Question: I'm getting different '@sys-time' outputs for the same intent '#what-time' when deployed on the server and when testing in the Watson conversation. Where am I going wrong here? The 'context' variable is set to my Country 'timezone':'Asia/calcutta'. I have attached the image!

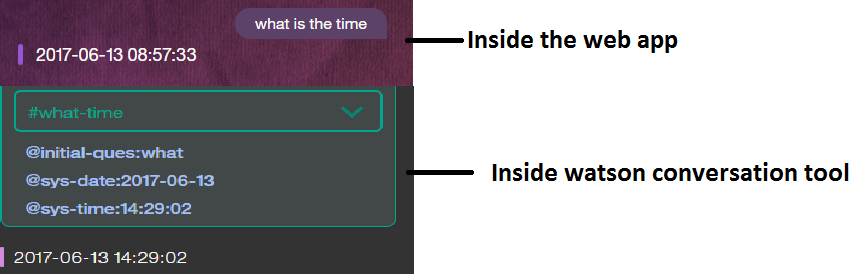
Answer: I have the same problem a few weeks ago. And, you saw within the IBM Bluemix, Watson Conversation Service set the 'context' variable 'timezone'.
That is, you should do the same with the code.
'''
data.context.timezone = "America/Sao_Paulo"
'''
Obs.: 'Data' are the return from Watson Conversation Service (Intents, entities, context variables, etc)
This example is with Nodejs, but you can try using any Programming language.
'timezone'
<URL>
'timezone'
<URL>
:
'''
//add inside your call, like:
conversation.message(payload, function (err, data) {
data.context.timezone = "America/Sao_Paulo";
if (err) {
return res.status(err.code || 500).json(err);
}
updateMessage(payload, data, req, res);
});
});
'''